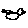
Label: bird